Question: Some of the scoreboards have been receiving fake score submissions. Here is an example:

The same thing happened to a game I've made. Is there a way to protect one self from fake submissions and is there a way of moderating the scoreboards?
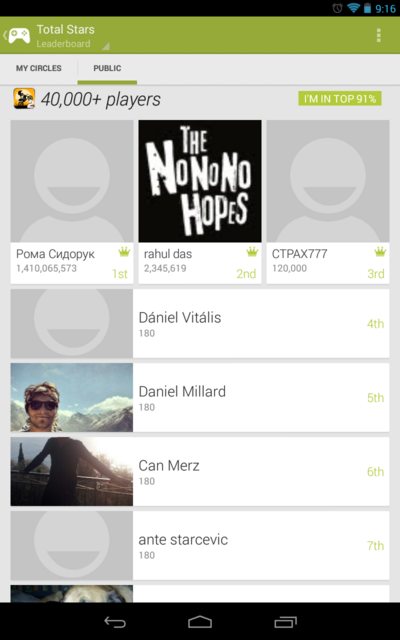
Answer: The most simple (and popular?) way users fake high scores is by using <URL>.
Few simple steps you can take in order to make it harder:
1. Don't hold the score as is in the memory or on saved state. For example multiple/divide by a factor & add a constant. Even better option is to implement an encrypted shared preference.
2. Add a check-sum to the structure holding the score (CRC32, MD5).
3. Validate the score to check no one played with it when loading from saved state or reading/writing in the memory.
4. Use ProGaurd to obfuscate your code. If you're making money use DexGuard which is much stronger and will also make software piracy harder.